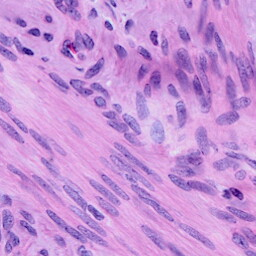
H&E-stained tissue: Cervix